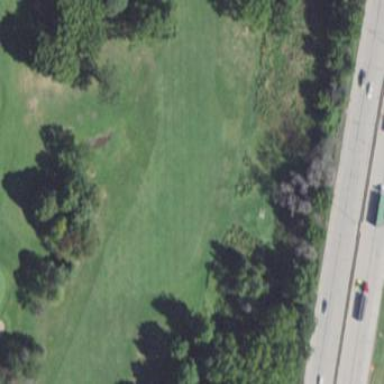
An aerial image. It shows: Grassy area designated as golf fairway.